Question: How would you do to create a chart like this, interactive (i.e. with links and tooltips), in an HTML page?

From what I know about SVG I think it's the right direction to take (no Flash anyway), but I'd like to know what would be the path you'd take first in order to have an interactive chart looking like this on a web page.
I know JavaScript quite well, but I have never dealt with any SVG libraries.
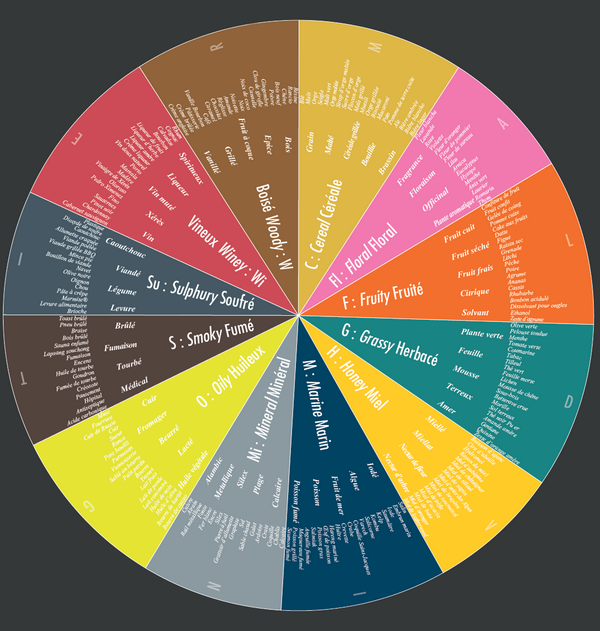
Answer: checkout <URL> to your pic.